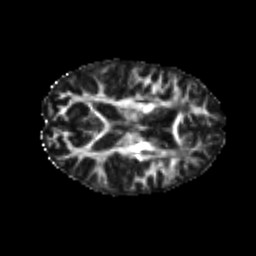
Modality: FA
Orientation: axial
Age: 24
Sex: female
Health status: healthy
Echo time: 0.074 s